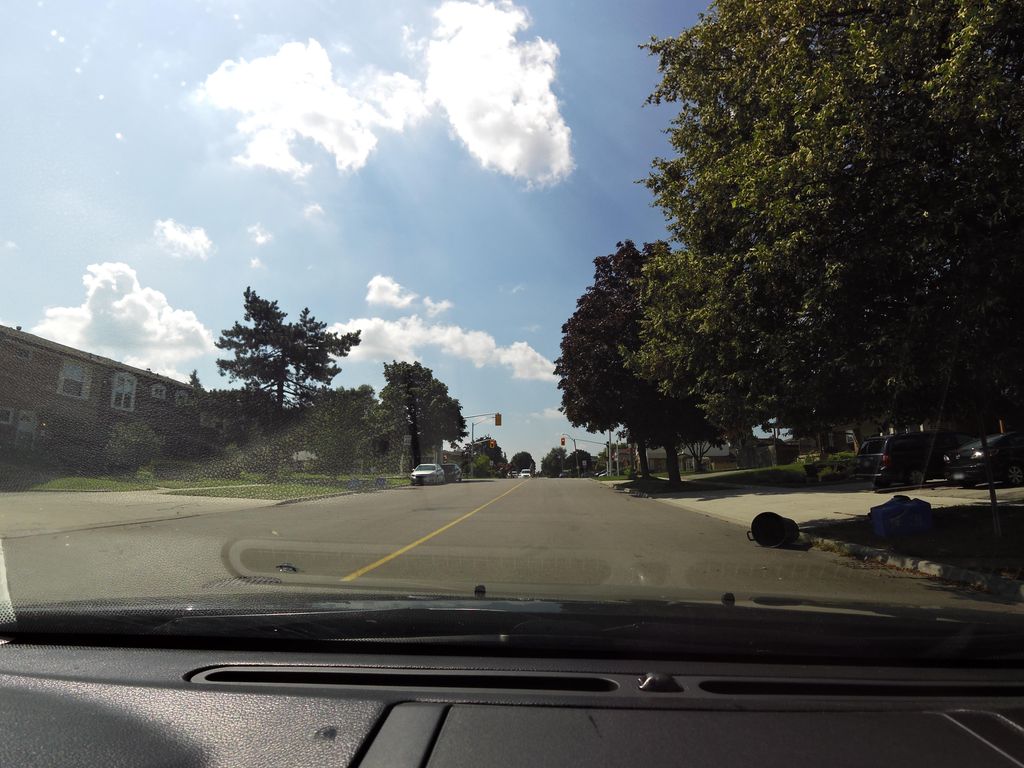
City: hamilton